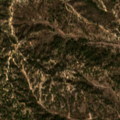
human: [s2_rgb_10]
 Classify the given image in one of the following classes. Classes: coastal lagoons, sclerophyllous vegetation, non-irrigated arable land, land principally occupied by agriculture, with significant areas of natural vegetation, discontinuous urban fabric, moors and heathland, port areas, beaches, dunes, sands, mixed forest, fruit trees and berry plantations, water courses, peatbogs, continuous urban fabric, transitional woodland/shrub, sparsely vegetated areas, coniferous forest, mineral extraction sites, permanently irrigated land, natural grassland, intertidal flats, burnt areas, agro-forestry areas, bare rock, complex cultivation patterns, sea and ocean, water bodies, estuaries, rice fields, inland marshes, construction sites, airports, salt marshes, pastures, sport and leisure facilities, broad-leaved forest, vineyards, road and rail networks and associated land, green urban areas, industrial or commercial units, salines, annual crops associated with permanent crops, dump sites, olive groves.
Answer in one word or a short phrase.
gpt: broad-leaved forest, mixed forest